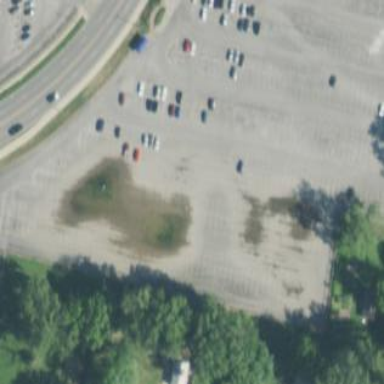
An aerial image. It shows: Parking area with surface.